Question: I have given 'box-shadow' to image
'''
box-shadow: 0 0 10px RED inset
'''
but the shadow is not appearing on image, if i change path of image by using firebug then i can see that shadow is in the back side of image.
, Please help

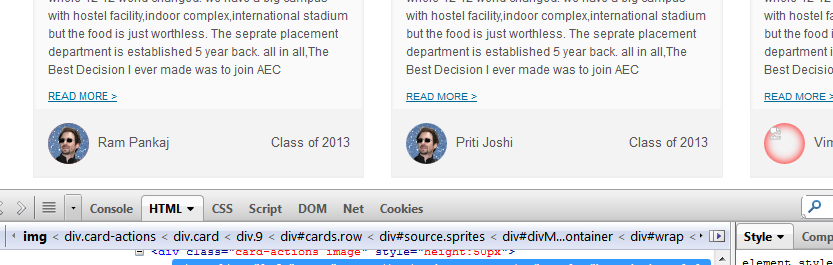
Answer: ## Solution 1
Use CSS Positioning techniques to achieve that.... Here, first of all am wrapping the image in a 'div' element and later am using CSS pseudo ':after' element which is positioned absolute with an 'box-shadow'
Now make sure you've set the container element, in this case it's a 'div' element to 'position: relative;' else your shadow will fly out in the wild.
<URL>
'''
div:after {
content: "";
position: absolute;
height: 100px;
width: 100px;
border-radius: 50%;
box-shadow: inset 0 0 12px blue;
top: 0;
left: 0;
z-index: 1; /* You can use higher to ensure that it stays on top */
}
'''
I forgot to use the 'z-index' property so use it for the 'absolute' positioned pseudo to ensure that it stays on the top always...
Also, would like to make a note here that if you want the 'div' to be side by side, you will need 'float' or 'display: inline-block;' as 'div' elements are in nature and will take 100% of the document 'width'...
<URL> 'z-index'
---
## Solution 2
If for some reason you want to ignore the use of ':after' pseudo so you can also use a negative 'z-index' on the 'img' element, and use the 'box-shadow' with 'inset' value on the 'div' element.
'''
div {
position: relative; /* Not required now */
margin: 10px;
float: left;
box-shadow: inset 0 0 12px blue;
border-radius: 50%;
}
div img {
display: block;
height: 100px;
width: 100px;
border-radius: 50%;
position: relative;
z-index: -1;
}
'''
<URL> 'z-index'